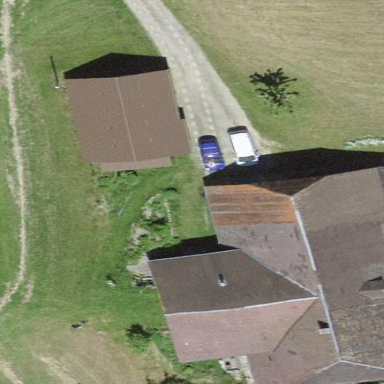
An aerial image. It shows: Farm building.